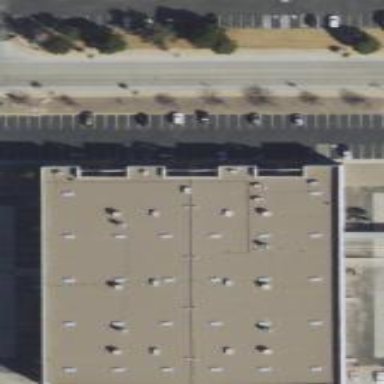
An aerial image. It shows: Warehouse building.